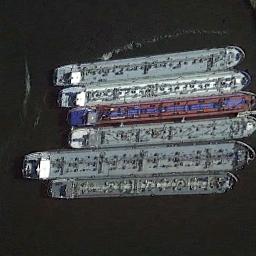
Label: ship